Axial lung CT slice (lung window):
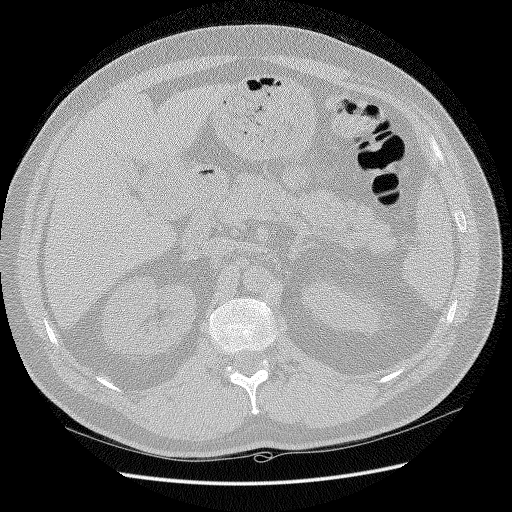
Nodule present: no